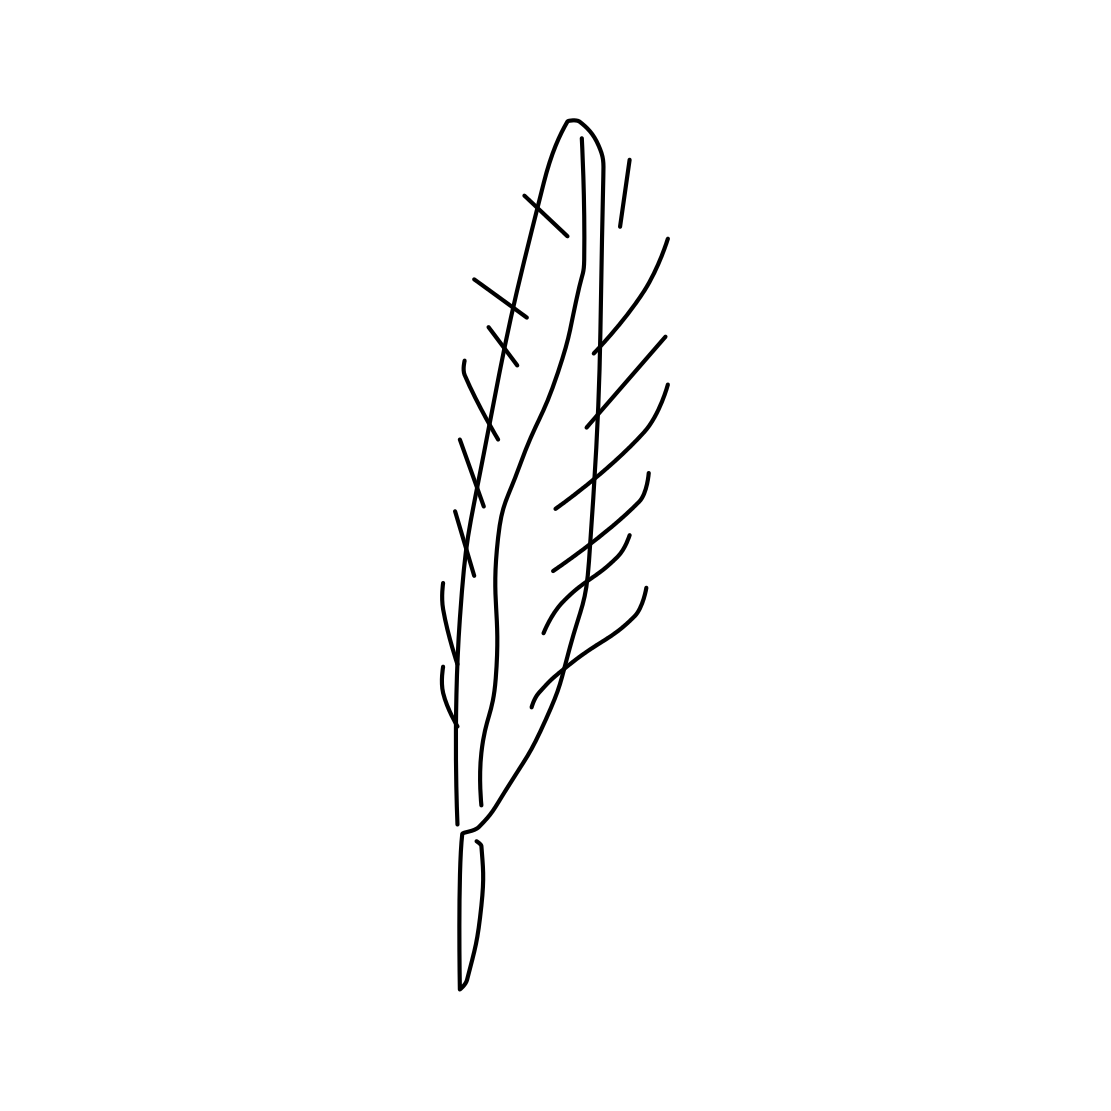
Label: feather